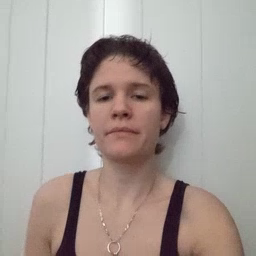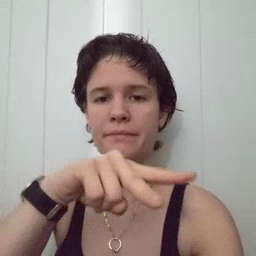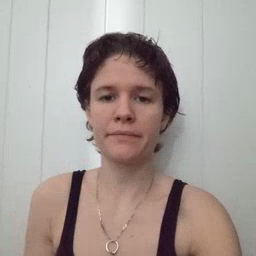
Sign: fall